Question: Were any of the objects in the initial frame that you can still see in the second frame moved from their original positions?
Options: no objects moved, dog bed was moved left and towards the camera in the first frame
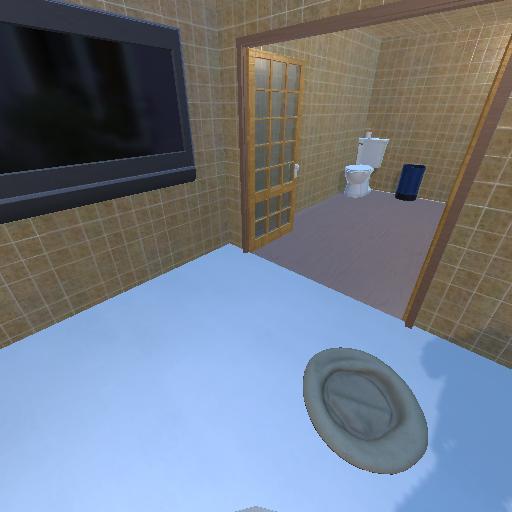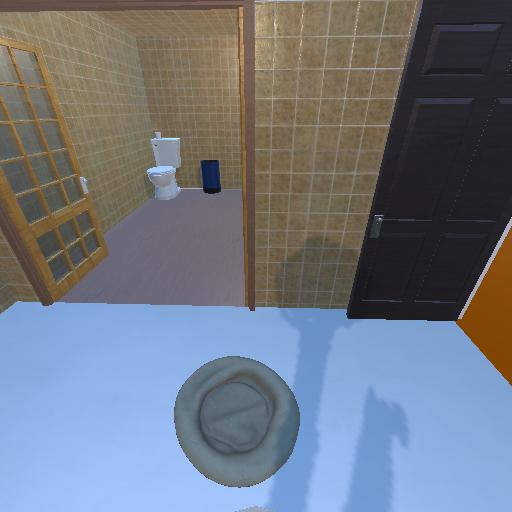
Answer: no objects moved